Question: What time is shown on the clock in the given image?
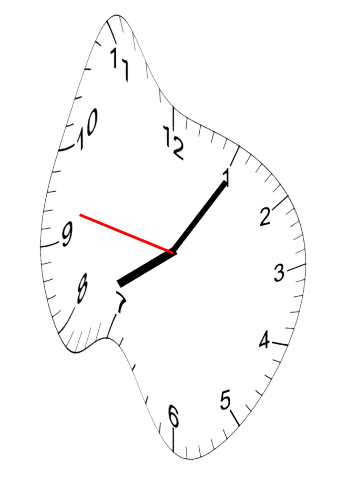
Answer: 08:05:47